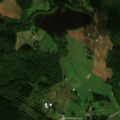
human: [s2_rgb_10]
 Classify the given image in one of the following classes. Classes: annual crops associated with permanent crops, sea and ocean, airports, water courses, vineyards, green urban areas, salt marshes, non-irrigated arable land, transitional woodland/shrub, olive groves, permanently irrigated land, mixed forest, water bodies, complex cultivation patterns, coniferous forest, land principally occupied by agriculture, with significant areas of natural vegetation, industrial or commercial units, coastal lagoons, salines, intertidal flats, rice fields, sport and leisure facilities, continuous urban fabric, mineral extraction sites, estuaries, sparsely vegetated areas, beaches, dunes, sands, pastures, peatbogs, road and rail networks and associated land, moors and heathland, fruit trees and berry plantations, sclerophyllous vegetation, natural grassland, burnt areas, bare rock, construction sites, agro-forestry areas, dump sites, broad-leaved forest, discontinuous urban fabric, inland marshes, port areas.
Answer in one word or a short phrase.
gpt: non-irrigated arable land, land principally occupied by agriculture, with significant areas of natural vegetation, coniferous forest, mixed forest